Field crop: maize
Growth stage: 2
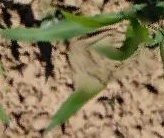
Species: maize